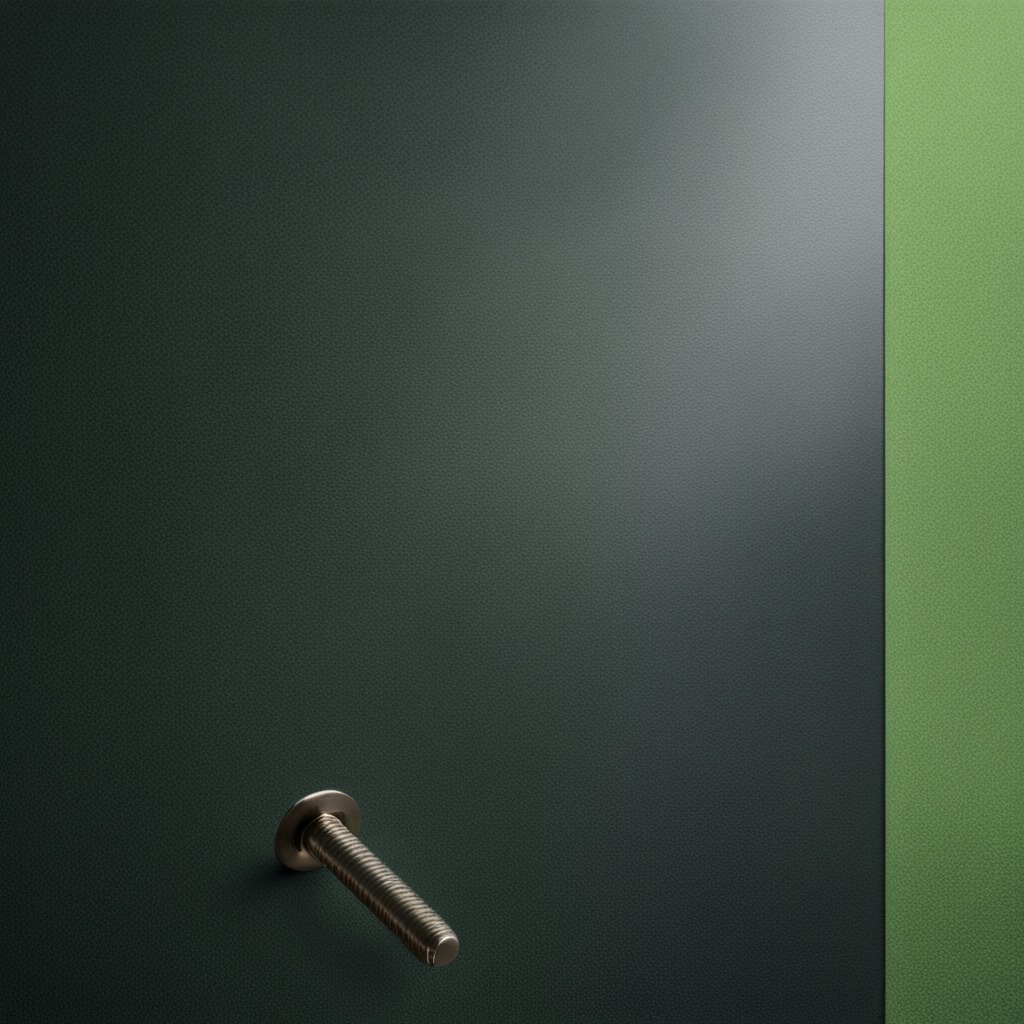
A metal screw is lying on the clean granite tabletop covered with a green rubber mat inside a workshop under bright overhead lighting crisp shadows high clarity worn but beneath the mat.